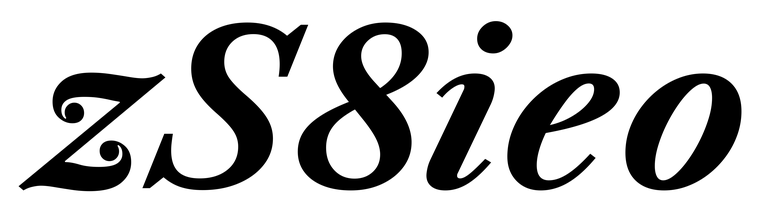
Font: LibreCaslonText-Italic_Bold_Italic